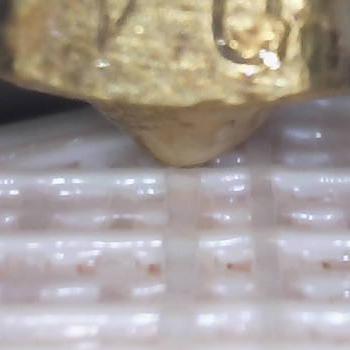
Flow rate: 112%